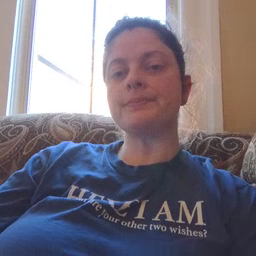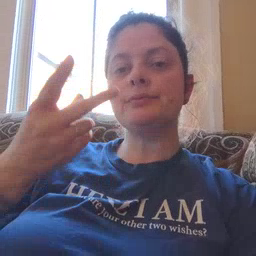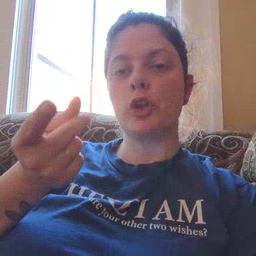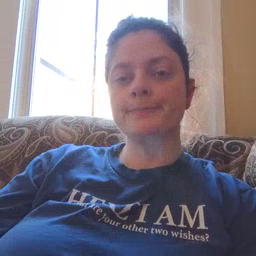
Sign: dog